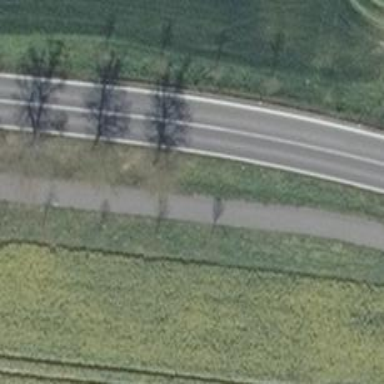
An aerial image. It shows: Row of trees in natural setting.